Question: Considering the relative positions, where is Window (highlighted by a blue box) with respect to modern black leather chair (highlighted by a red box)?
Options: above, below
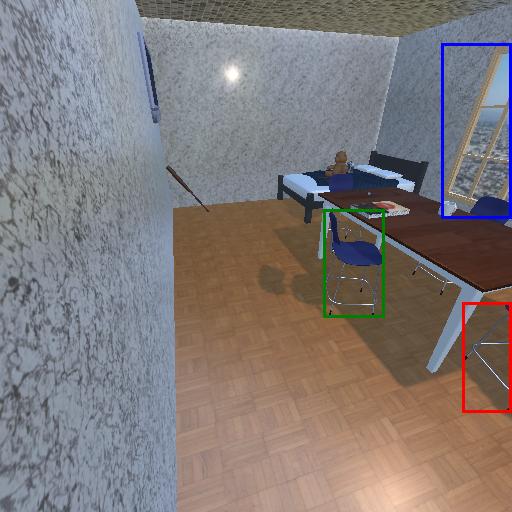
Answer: above